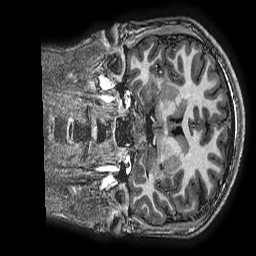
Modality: T1w
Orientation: coronal
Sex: male
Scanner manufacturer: ge
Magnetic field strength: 3 T
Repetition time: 0.007644 s
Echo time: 0.003468 s